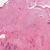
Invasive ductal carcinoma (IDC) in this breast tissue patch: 0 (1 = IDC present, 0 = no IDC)